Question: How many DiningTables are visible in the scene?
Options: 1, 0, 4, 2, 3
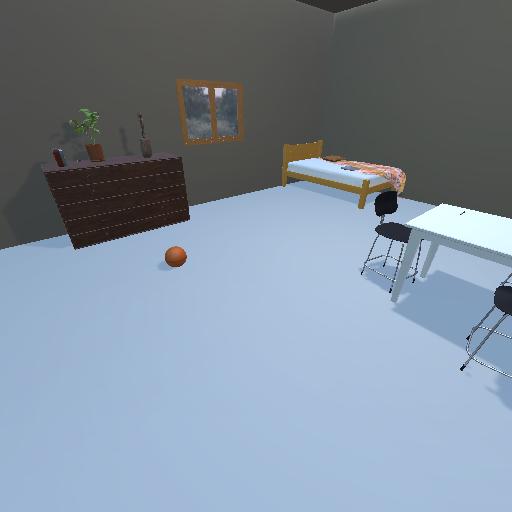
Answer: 1